Chest X-ray. View position: PA
Patient age: 66
Patient sex: F
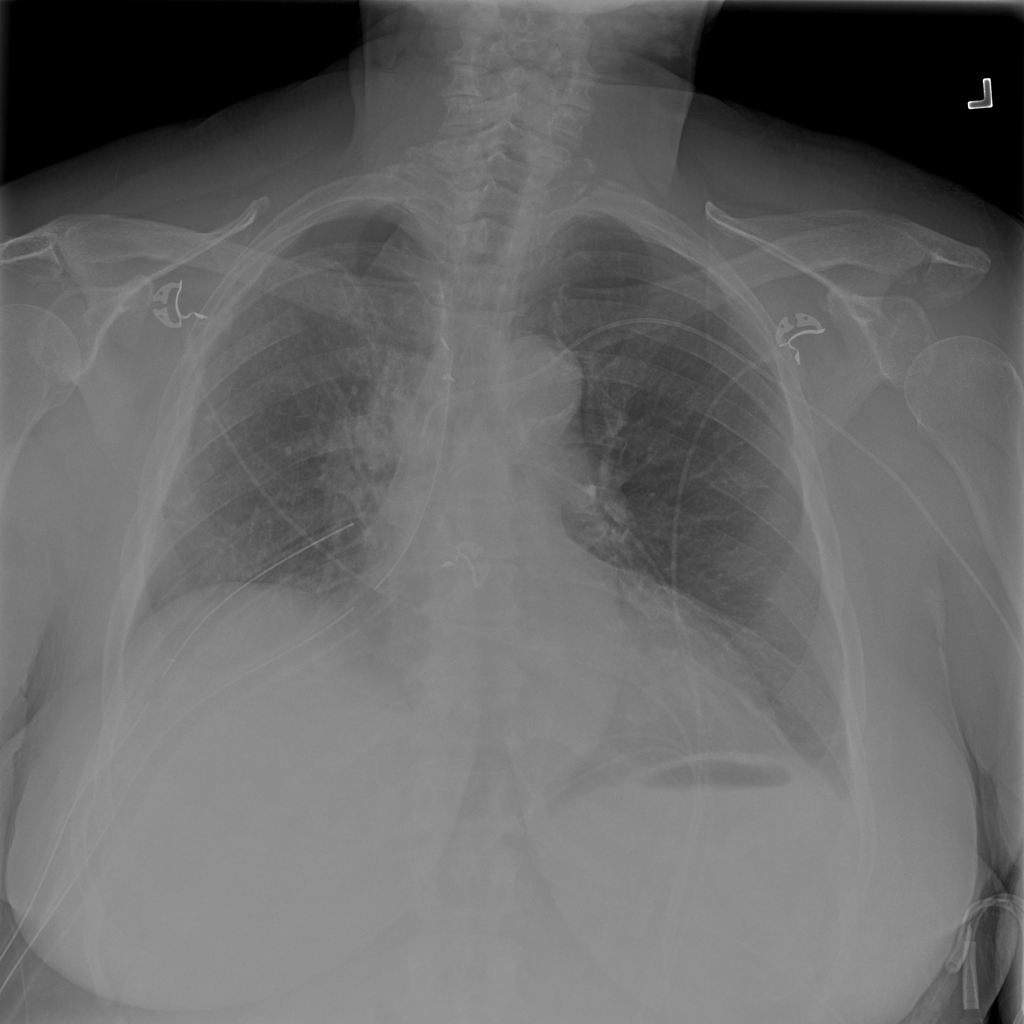
Finding: Pneumothorax